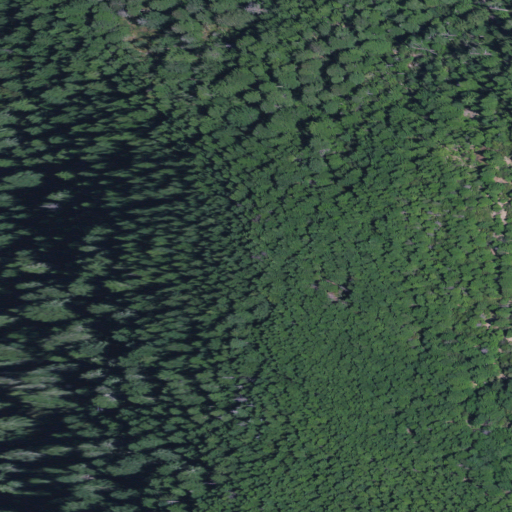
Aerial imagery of mountain in Oregon named Father Mountain containing evergreen forest, mixed forest, and open development